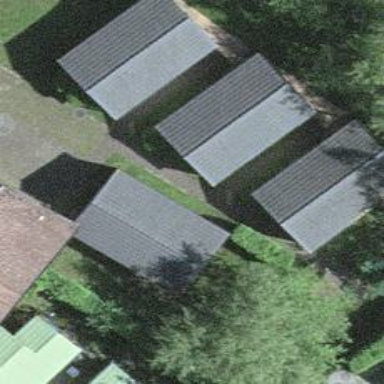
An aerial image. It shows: Cabin.